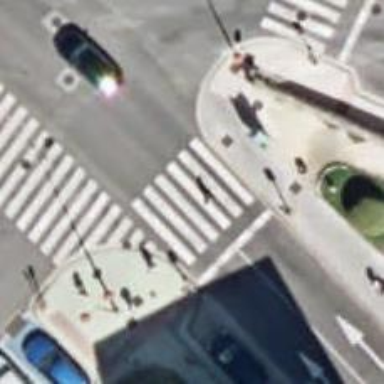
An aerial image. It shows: Crossing with traffic signals.